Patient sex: F
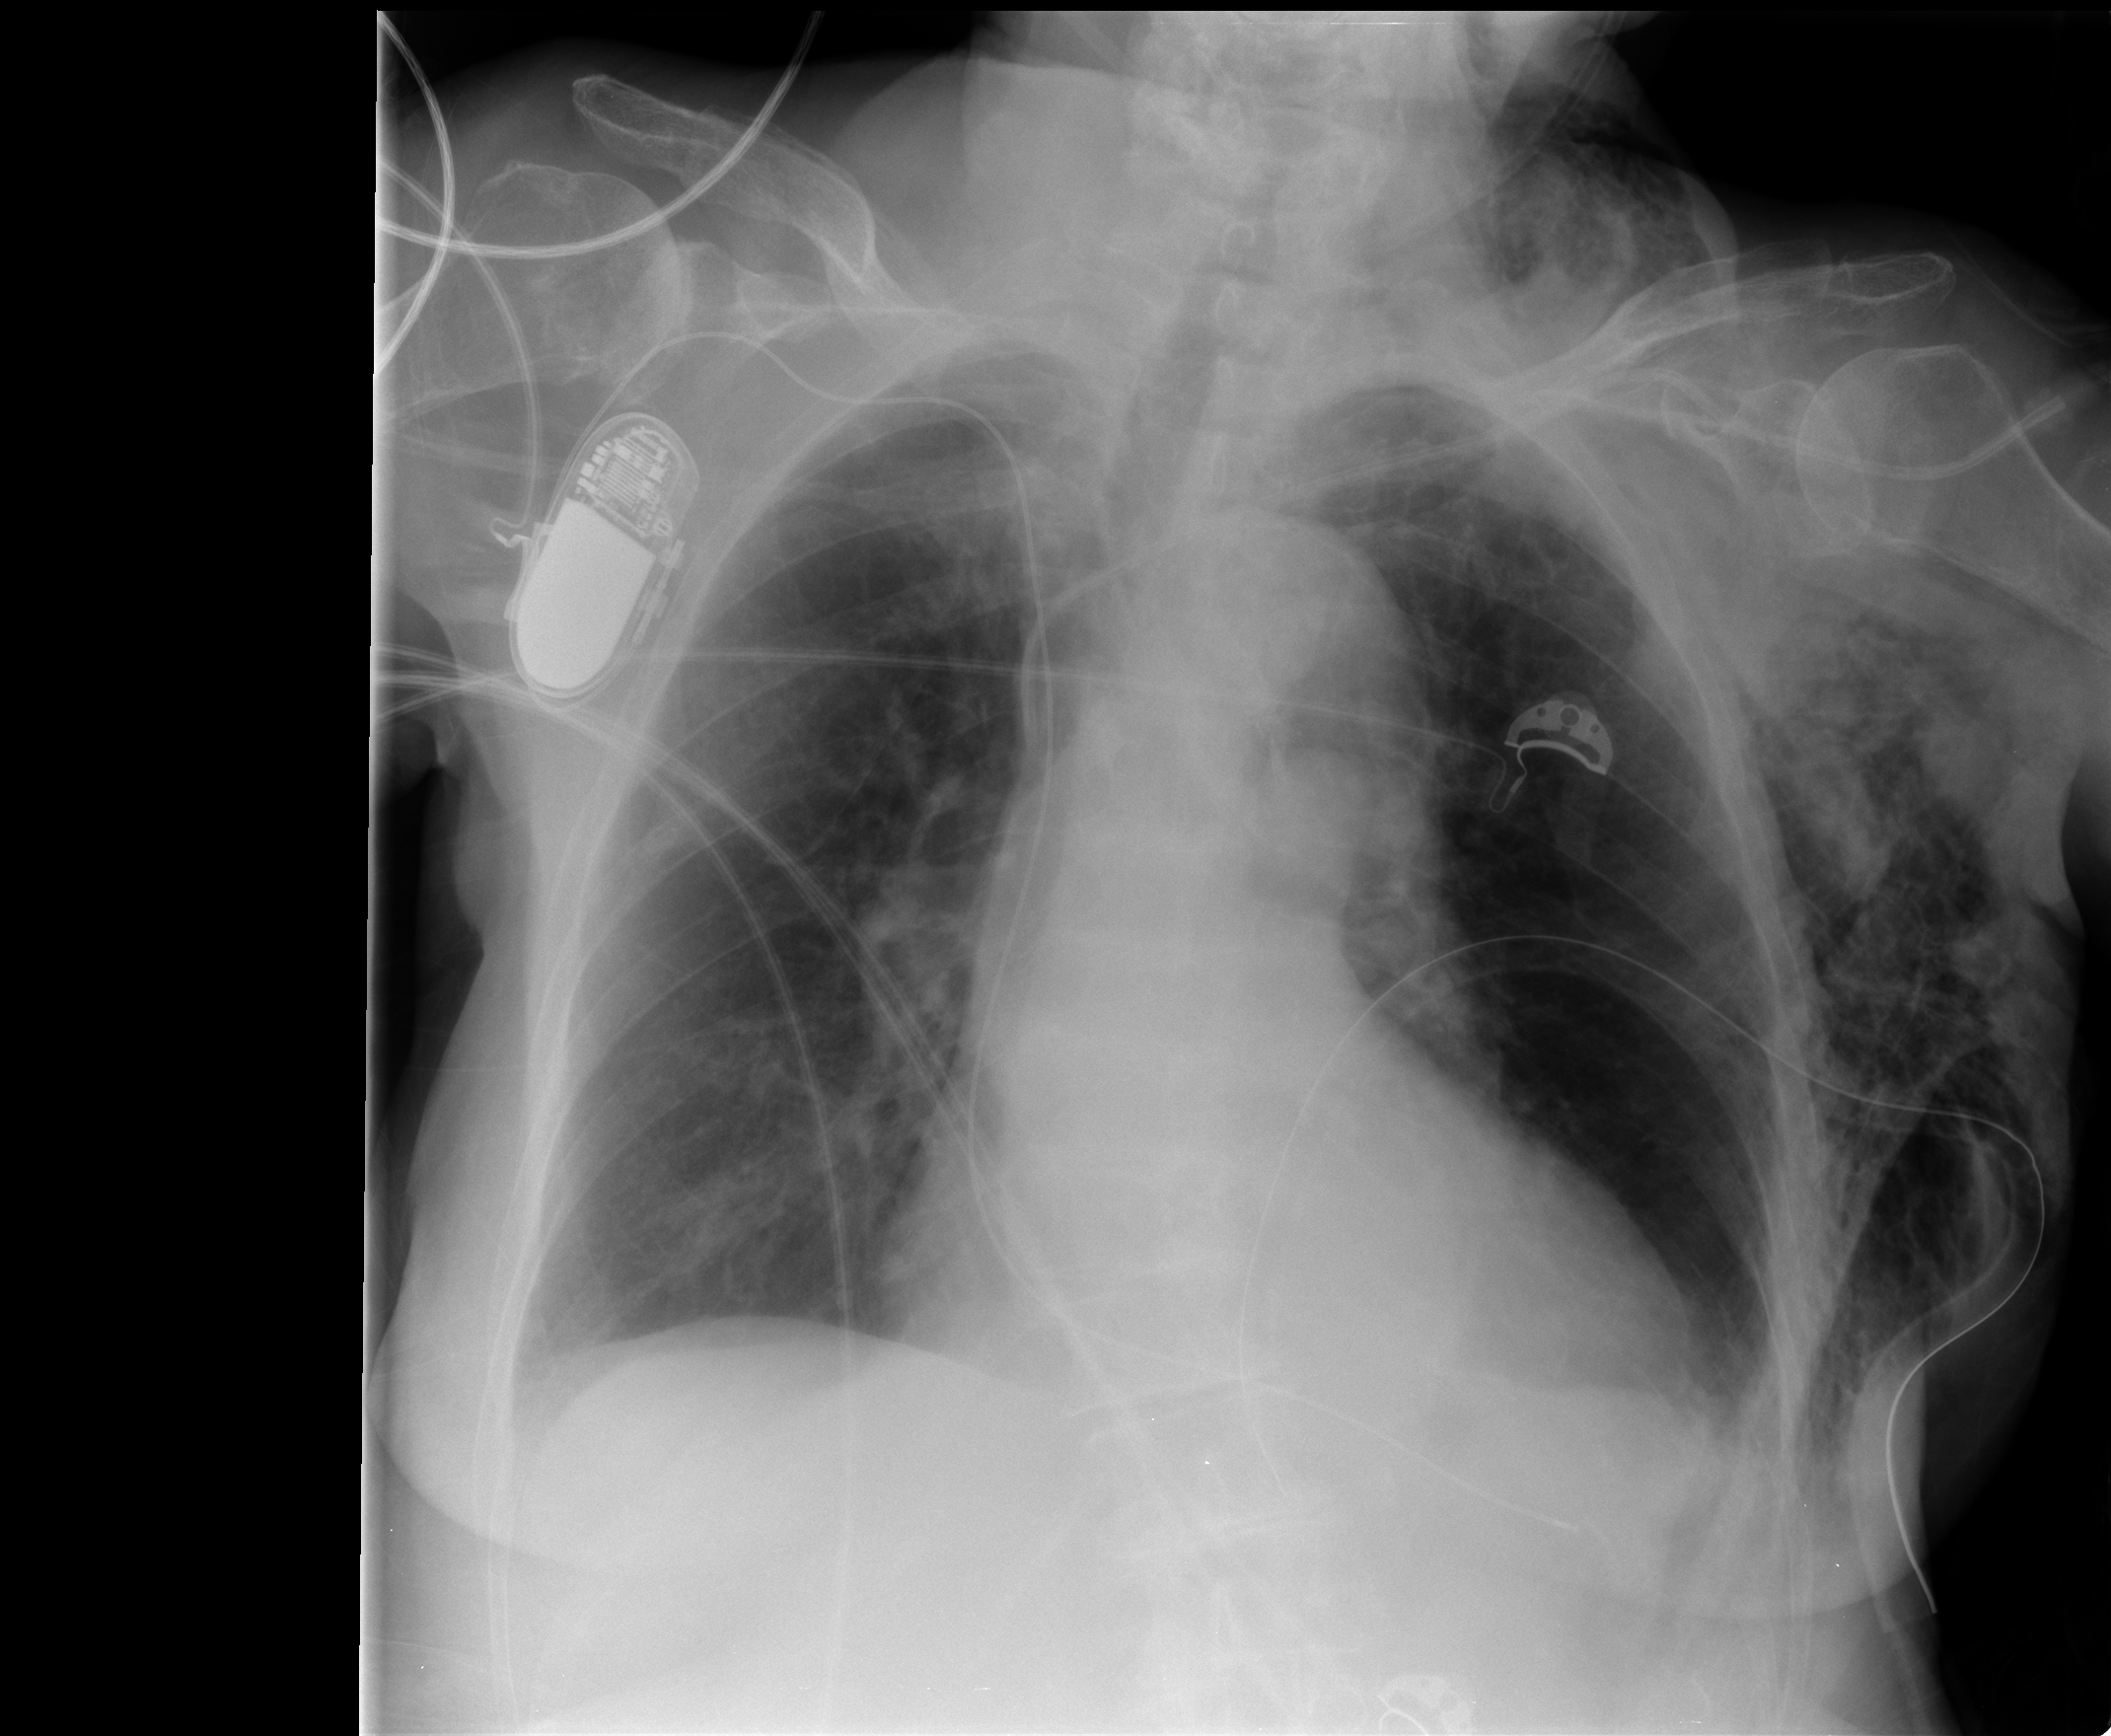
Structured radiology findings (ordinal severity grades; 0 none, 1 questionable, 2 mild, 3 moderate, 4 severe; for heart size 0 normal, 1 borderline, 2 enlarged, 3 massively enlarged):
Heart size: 2
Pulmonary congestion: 0
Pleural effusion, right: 2
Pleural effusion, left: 2
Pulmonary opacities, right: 0
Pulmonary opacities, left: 0
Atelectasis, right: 0
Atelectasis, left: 0